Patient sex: M
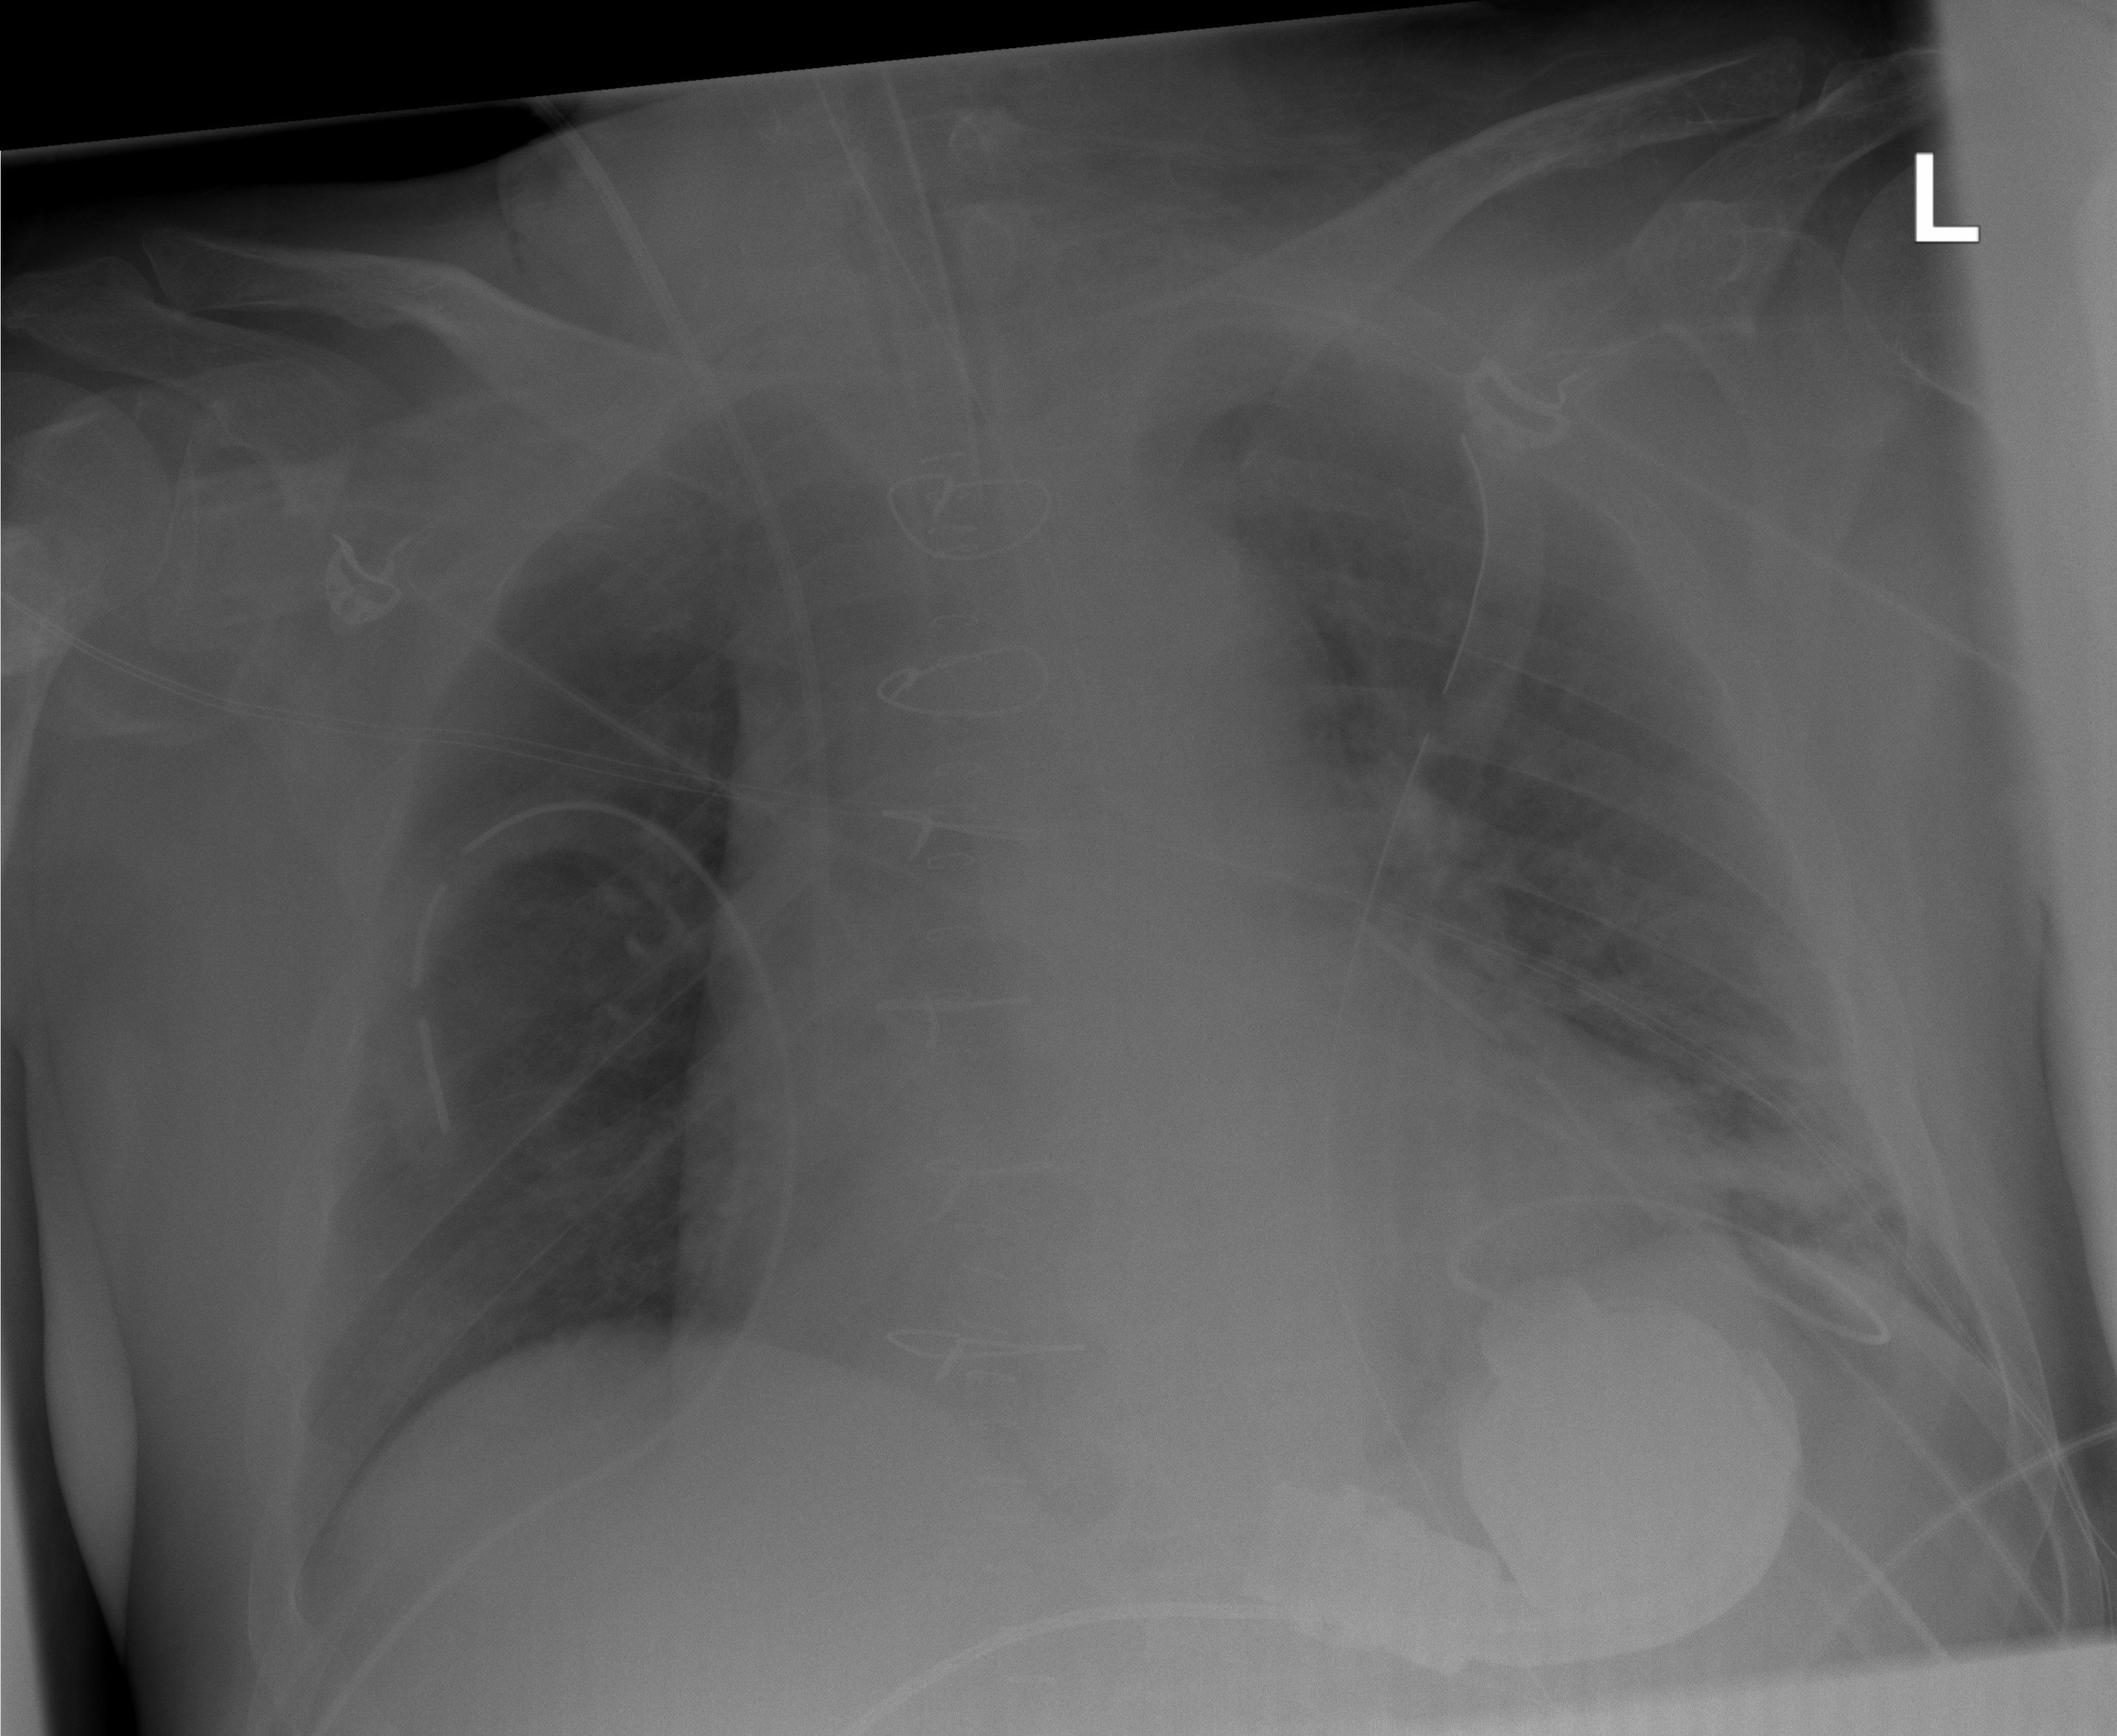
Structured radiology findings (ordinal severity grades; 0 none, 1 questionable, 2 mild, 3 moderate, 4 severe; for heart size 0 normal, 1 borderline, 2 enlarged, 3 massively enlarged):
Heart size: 2
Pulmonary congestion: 0
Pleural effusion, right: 0
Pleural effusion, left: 2
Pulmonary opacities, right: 0
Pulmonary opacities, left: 0
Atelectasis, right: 0
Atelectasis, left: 2